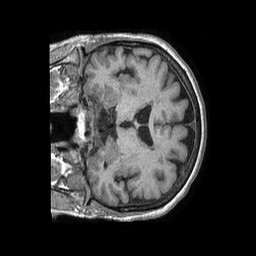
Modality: T1w
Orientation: coronal
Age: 64
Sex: female
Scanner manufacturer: philips
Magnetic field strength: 1.5 T
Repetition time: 0.007755 s
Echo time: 0.003611 s